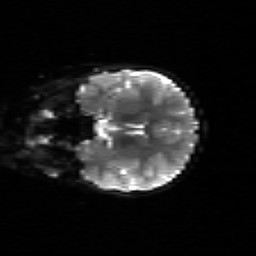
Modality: sbref
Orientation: coronal
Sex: female
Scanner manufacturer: siemens
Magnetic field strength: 3 T
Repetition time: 5 s
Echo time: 0.071 s